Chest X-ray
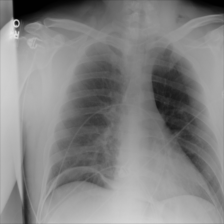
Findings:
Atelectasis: negative
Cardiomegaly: negative
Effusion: negative
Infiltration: negative
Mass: negative
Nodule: negative
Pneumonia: negative
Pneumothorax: negative
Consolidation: negative
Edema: negative
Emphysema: positive
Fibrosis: negative
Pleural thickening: negative
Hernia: negative